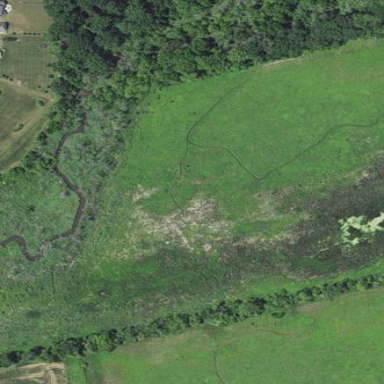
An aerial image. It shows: Nature reserve protected as Forest Preserve.